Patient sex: M
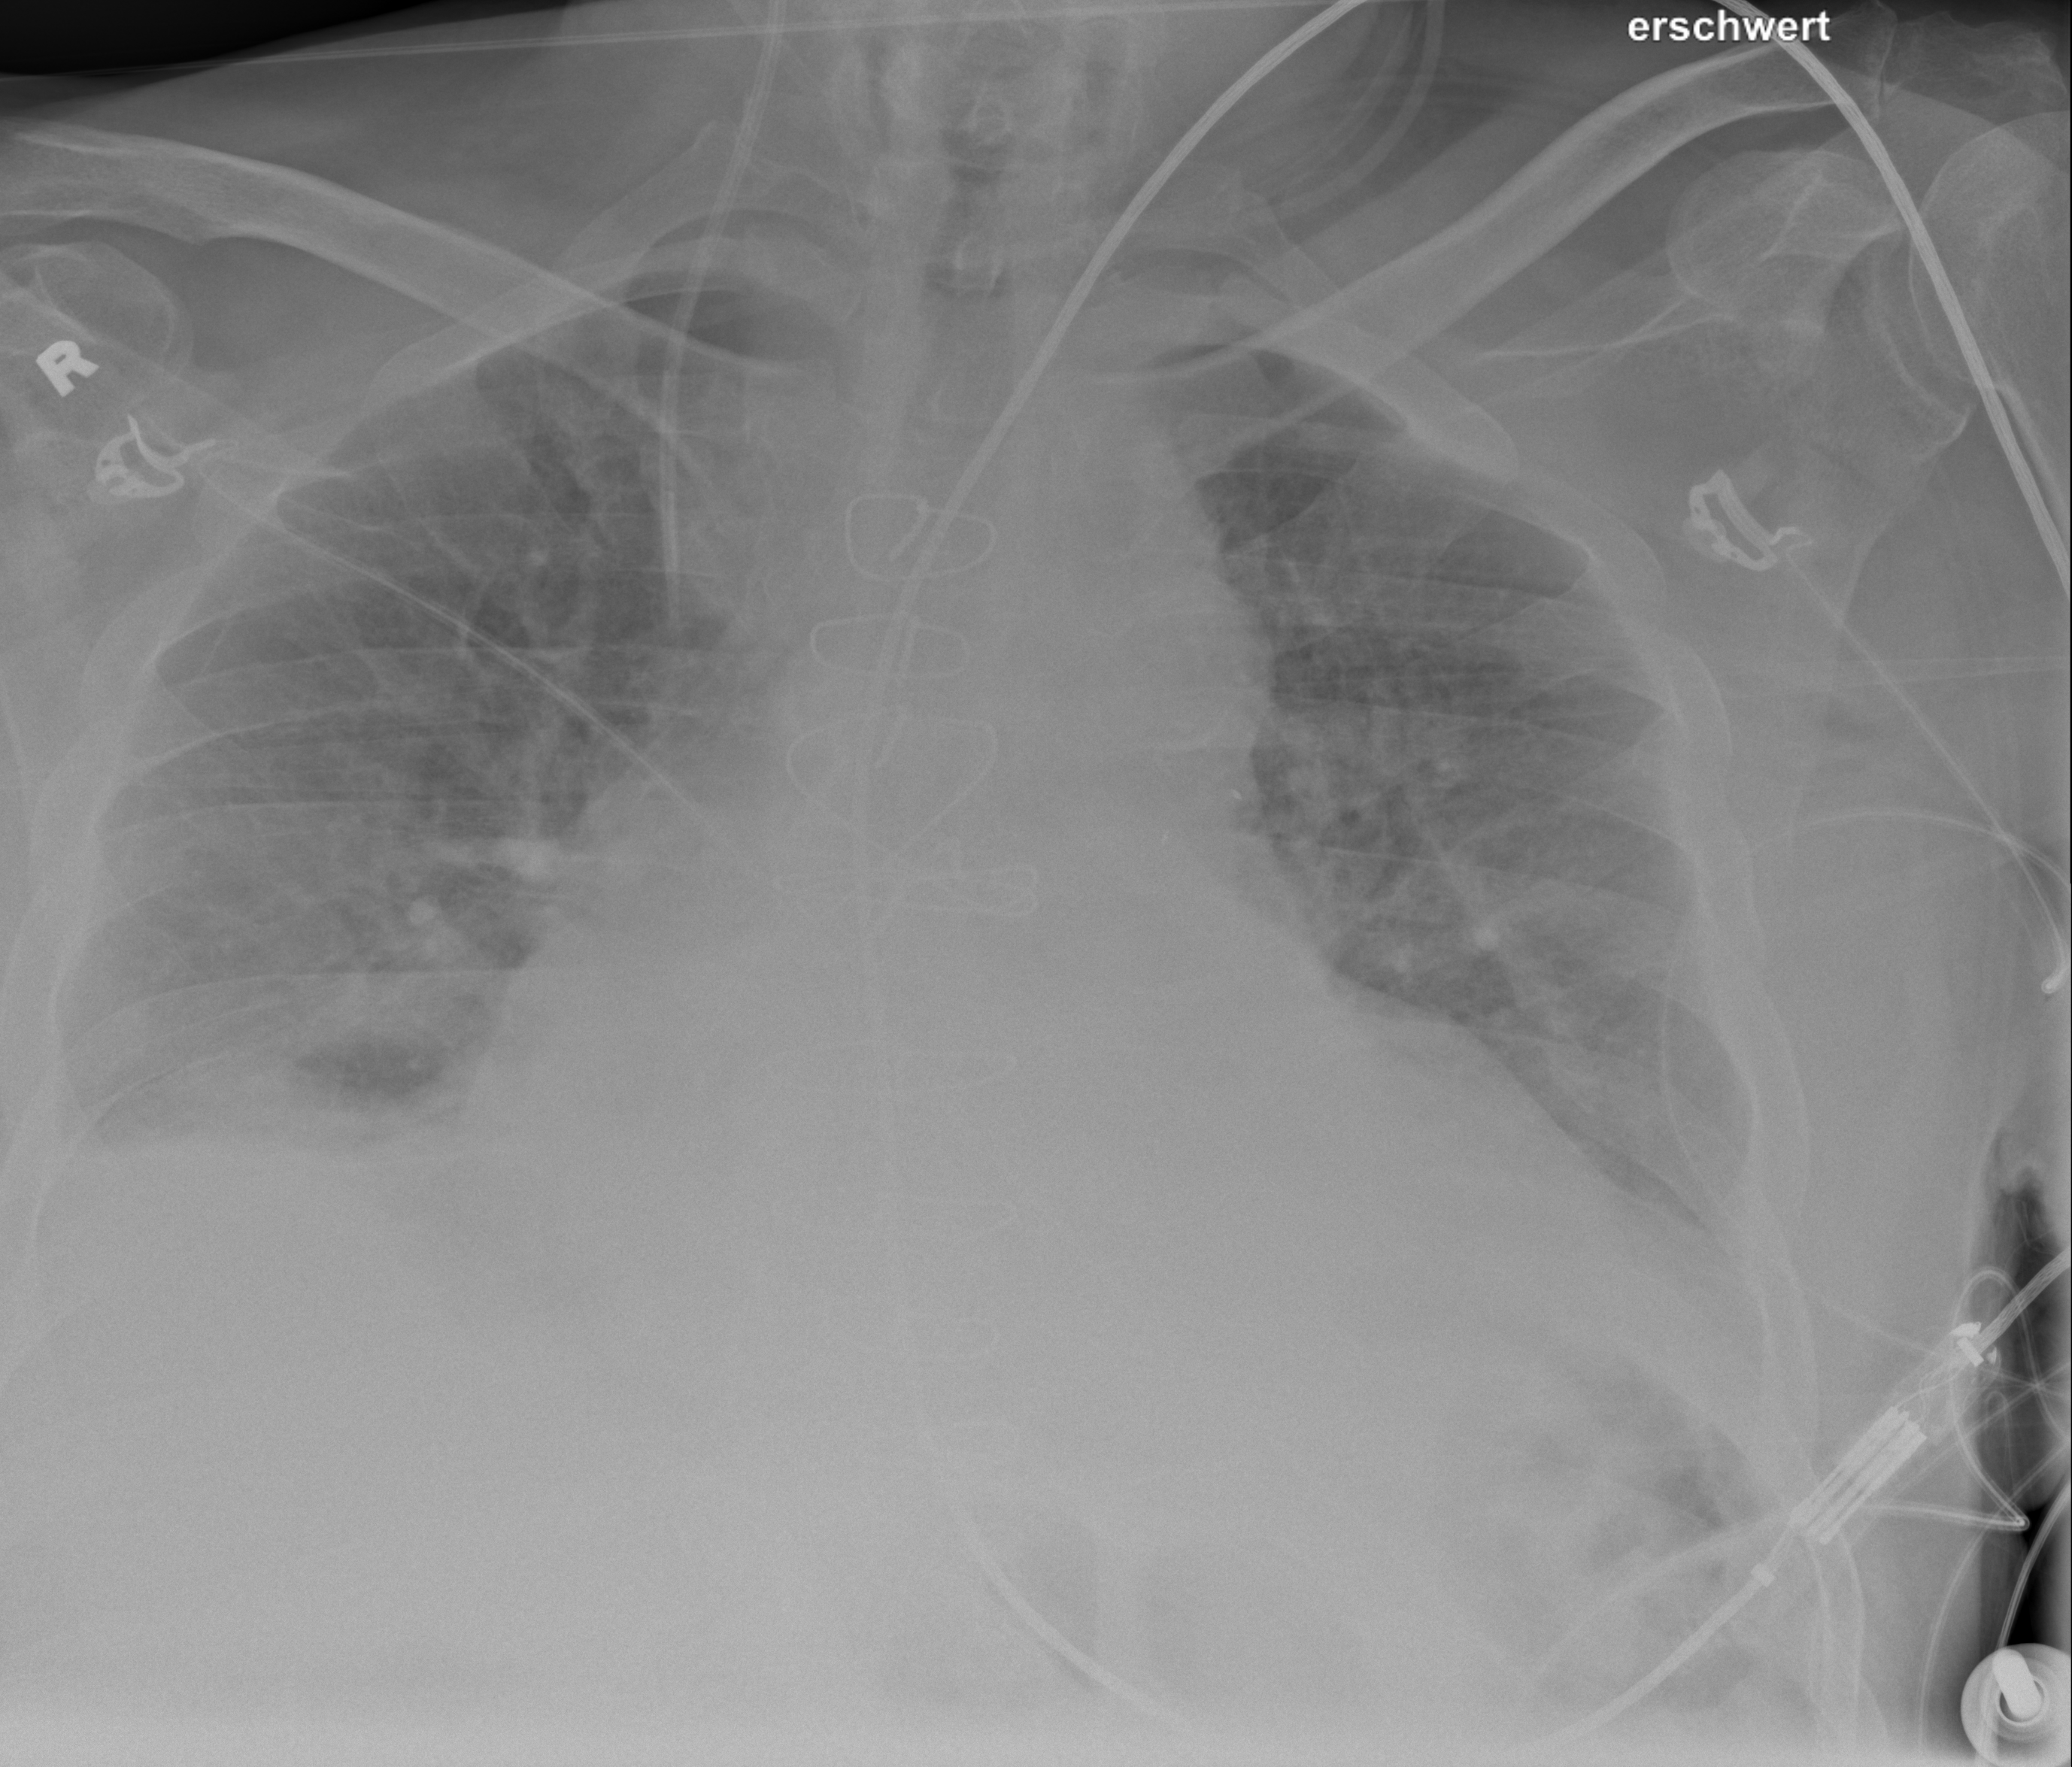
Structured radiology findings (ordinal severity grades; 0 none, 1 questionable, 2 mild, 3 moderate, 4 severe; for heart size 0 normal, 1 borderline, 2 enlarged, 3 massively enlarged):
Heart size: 3
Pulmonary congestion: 3
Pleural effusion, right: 2
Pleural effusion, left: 2
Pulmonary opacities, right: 2
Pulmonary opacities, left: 2
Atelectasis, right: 2
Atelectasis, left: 2